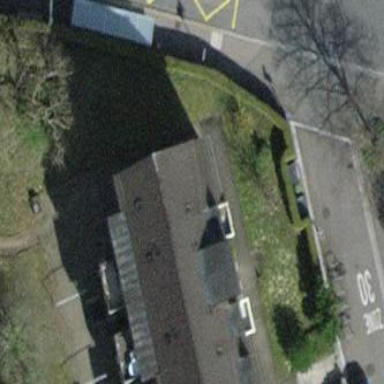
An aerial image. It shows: Apartments building with gambrel roof.